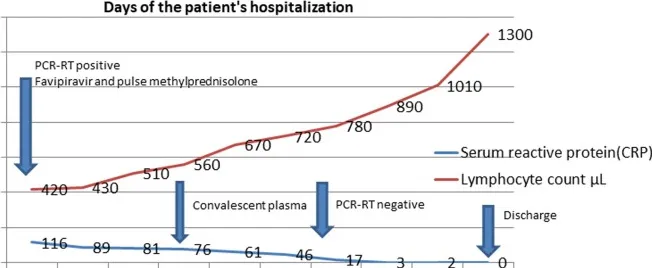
treatment process during the days of the patient's hospitalization.
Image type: pathology (immunostaining)